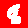
Digit: 8